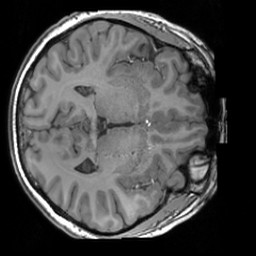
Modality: T1w
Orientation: axial
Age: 30
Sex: male
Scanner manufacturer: siemens
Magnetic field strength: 3 T
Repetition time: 1.63 s
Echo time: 0.00311 s